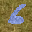
Label: 6